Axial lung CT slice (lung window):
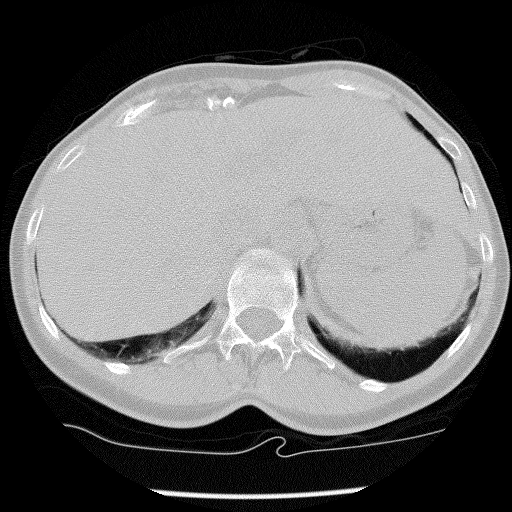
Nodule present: no